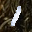
Label: 1